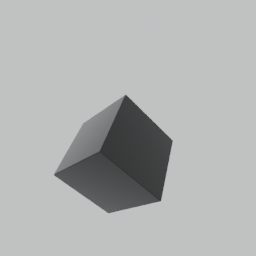
Label: electronics